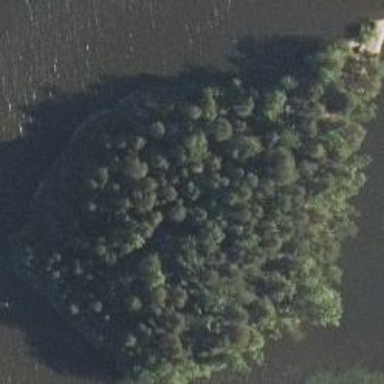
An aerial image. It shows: Islet.